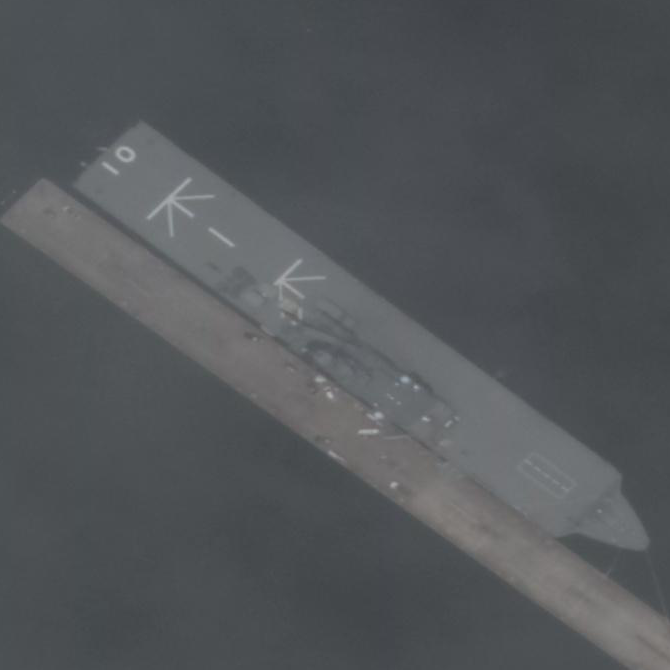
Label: Osumi-class_landing_ship